Question: I'm having trouble creating an archive build in xcode 4.3.
The "AppName.app" file is RED even though I've set the release configuration to the correct profile, and selected "Build For Archive"
Addition: This is what i see in the xcode window when I click the "AppName.app" in the left hand column:

I also see the same image in the finder window, I've zipped up this file and sent it as the application binary.
I hope this isn't a problem?
Thanks,
Uba
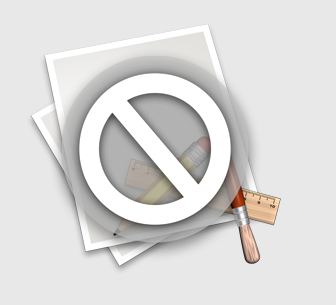
Answer: if you select "IOS Device" and after, you select "Archive", at the end of the build XCode open automaticaly the "Organizer" and you can see the archive package